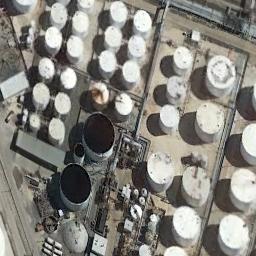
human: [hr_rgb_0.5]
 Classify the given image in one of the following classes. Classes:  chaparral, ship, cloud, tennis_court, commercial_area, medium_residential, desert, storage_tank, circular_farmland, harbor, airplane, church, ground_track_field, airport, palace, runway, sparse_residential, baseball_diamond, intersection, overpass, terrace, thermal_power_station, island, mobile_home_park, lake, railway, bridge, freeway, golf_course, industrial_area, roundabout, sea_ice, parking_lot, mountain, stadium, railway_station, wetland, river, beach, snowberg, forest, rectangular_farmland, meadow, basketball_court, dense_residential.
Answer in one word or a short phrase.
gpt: storage_tank